You are looking at the envelope spectrum of a bearing's vibration signal. The marked vertical lines are the theoretical fault frequencies for the outer race, inner race, rolling elements, and cage. What is the most likely bearing condition (normal, inner_race, outer_race, ball)?
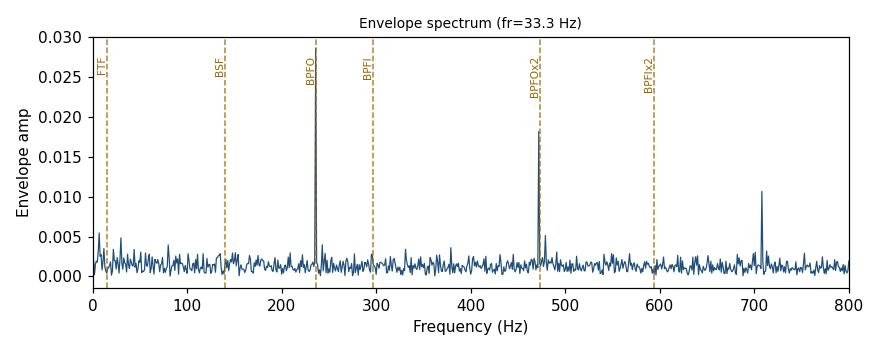
Answer: outer_race